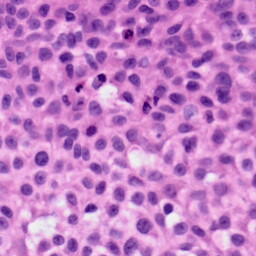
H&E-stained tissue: Skin